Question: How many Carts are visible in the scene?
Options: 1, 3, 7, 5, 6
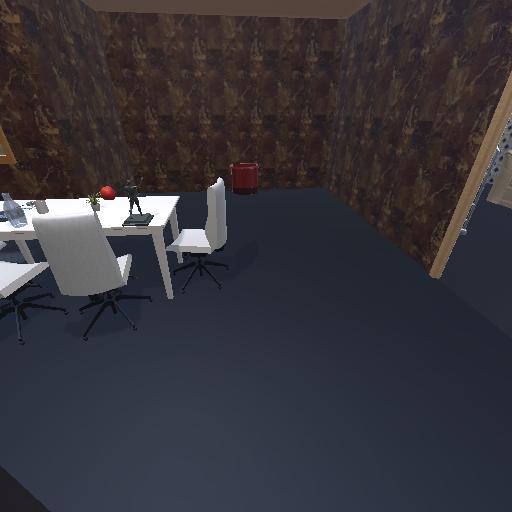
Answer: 1